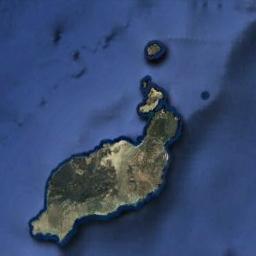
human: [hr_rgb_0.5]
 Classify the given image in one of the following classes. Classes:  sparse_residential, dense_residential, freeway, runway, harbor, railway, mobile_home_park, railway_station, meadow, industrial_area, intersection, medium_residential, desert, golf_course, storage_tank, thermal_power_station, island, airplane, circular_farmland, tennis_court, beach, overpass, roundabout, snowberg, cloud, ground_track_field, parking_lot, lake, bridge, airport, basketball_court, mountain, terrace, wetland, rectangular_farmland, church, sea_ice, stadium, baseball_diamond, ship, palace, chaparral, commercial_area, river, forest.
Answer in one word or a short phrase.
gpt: island